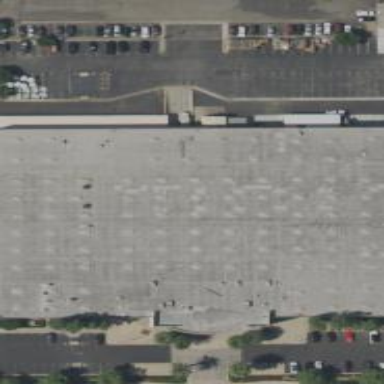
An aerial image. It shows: Office building.